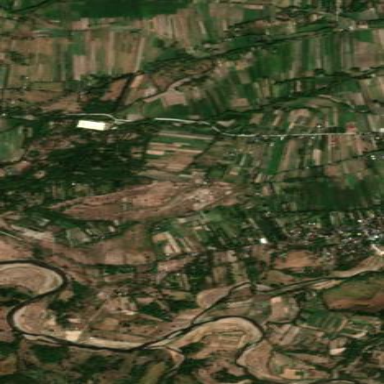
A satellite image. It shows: Farmland with rice crops growing. The produce is rice.